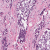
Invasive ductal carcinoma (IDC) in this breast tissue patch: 1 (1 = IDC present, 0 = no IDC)